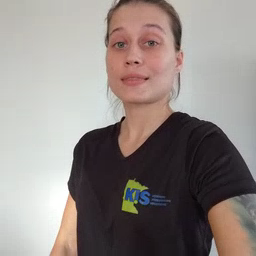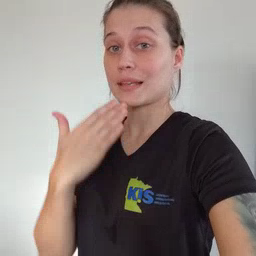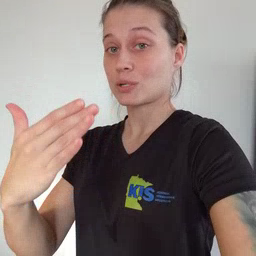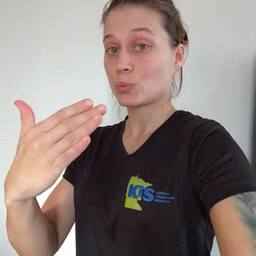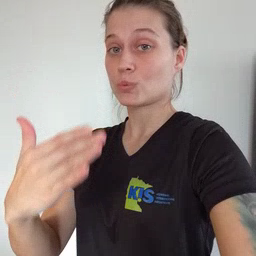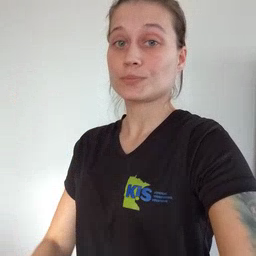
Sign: thankyou